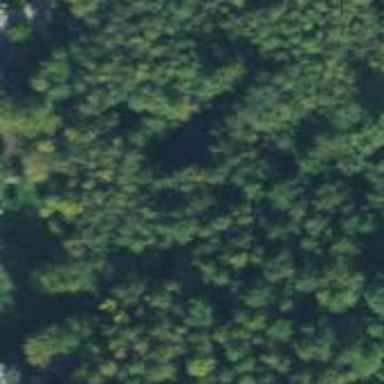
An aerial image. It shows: Nature reserve in woodland area.